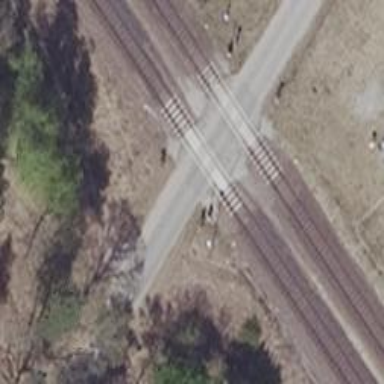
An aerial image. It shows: Railway level crossing.